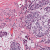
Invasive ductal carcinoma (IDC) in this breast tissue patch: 1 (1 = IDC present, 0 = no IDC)